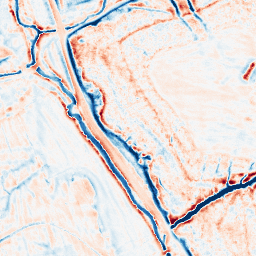
Category: edge_preserving
Decomposition family: bilateral
Decomposition parameters: d: 15
sigma_color: 100
sigma_space: 150
Upsampling method: regularized
Upsampling parameters: scale: 4
lambda_reg: 0.01
Upsampling scale: 4